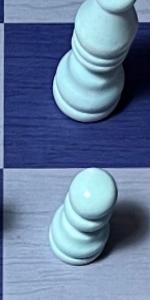
Label: Pawn_White